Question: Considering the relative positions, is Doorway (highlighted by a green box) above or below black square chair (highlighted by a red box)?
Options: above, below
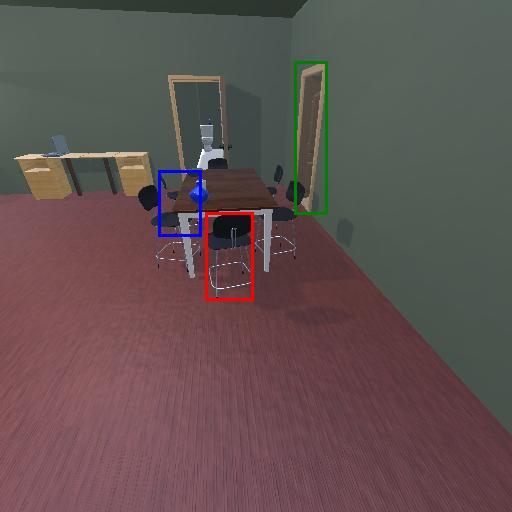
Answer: above